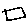
Label: square